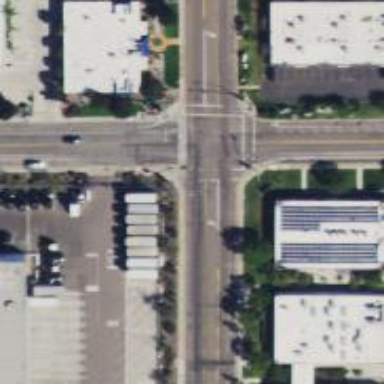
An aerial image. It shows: Crossing road.